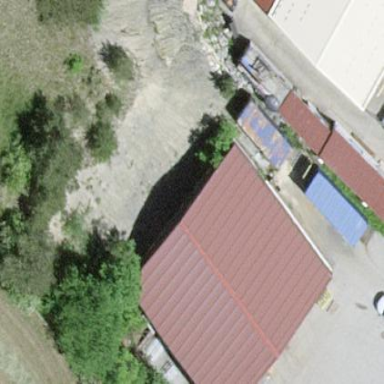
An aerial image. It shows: Industrial building.